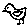
Label: bird